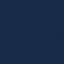
Land use / land cover class: SeaLake